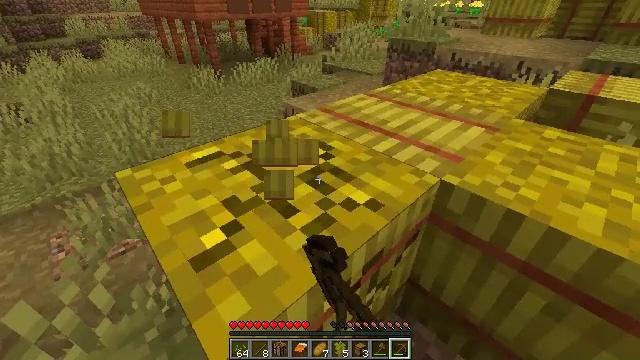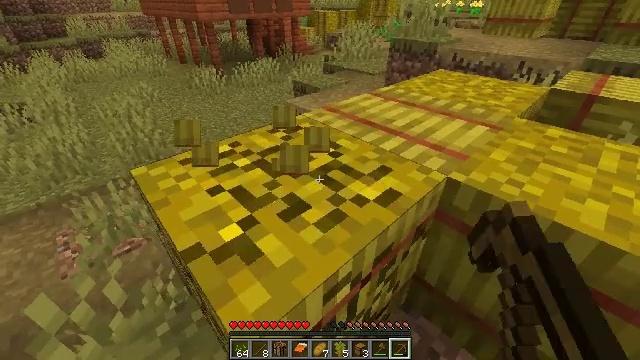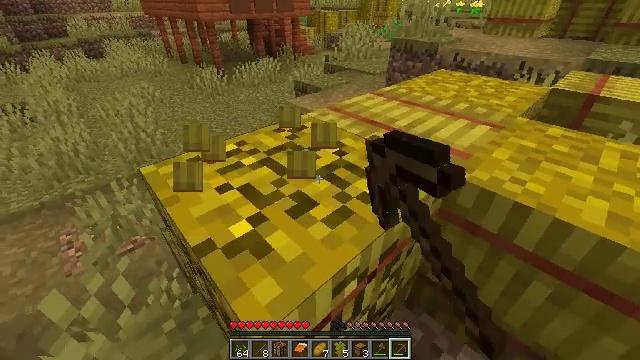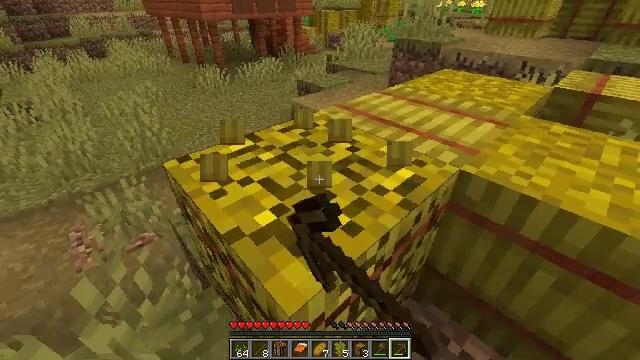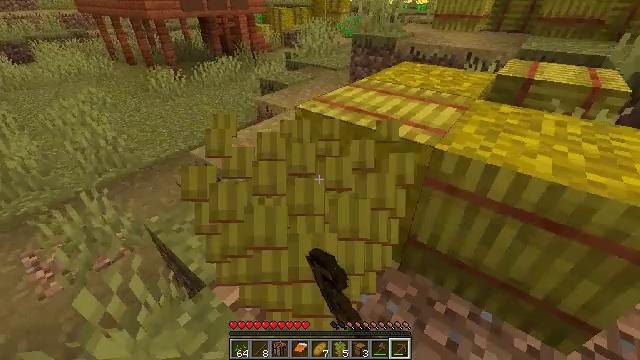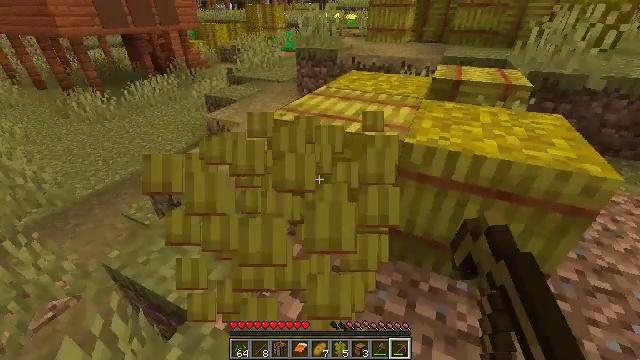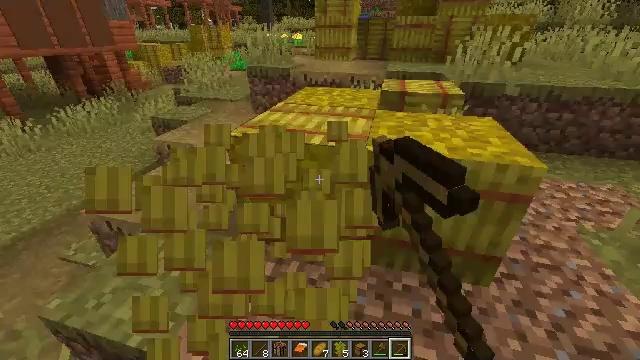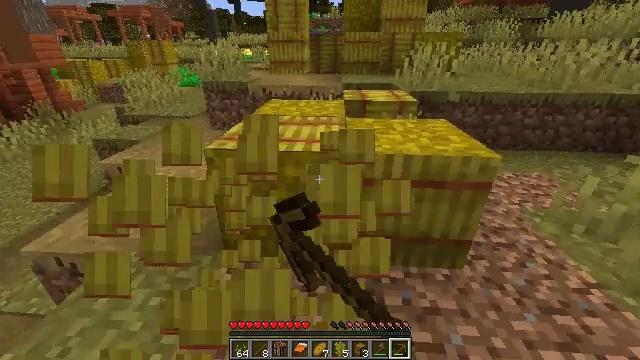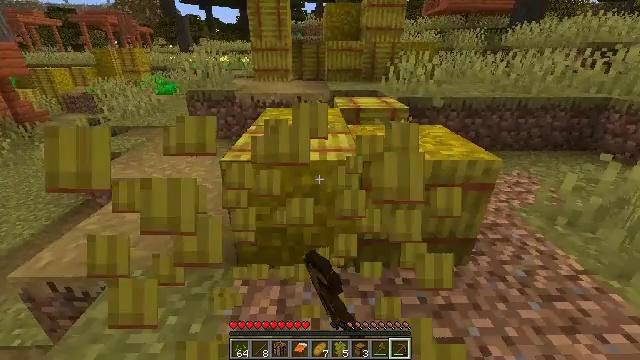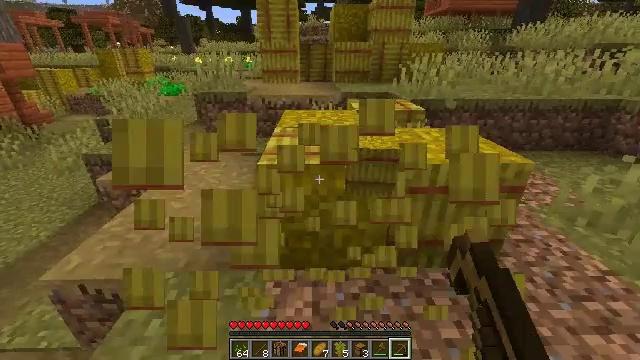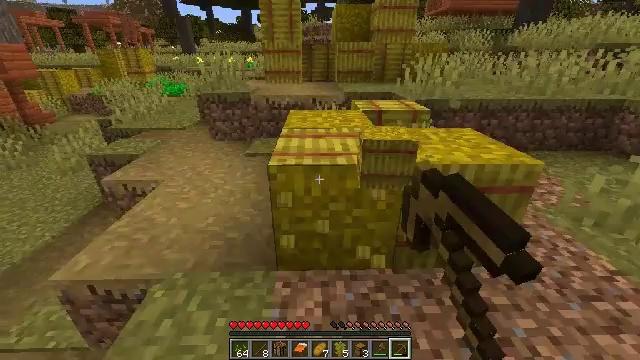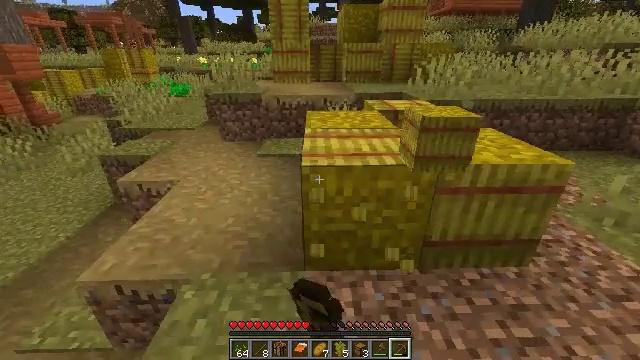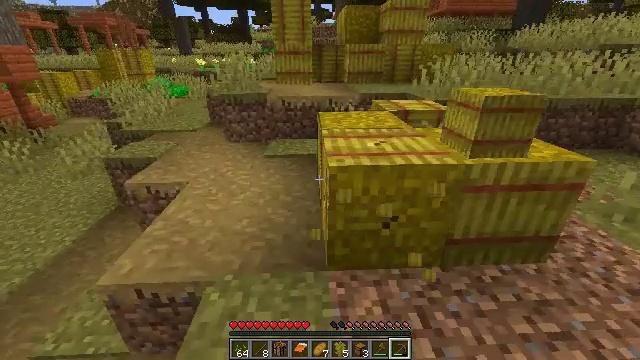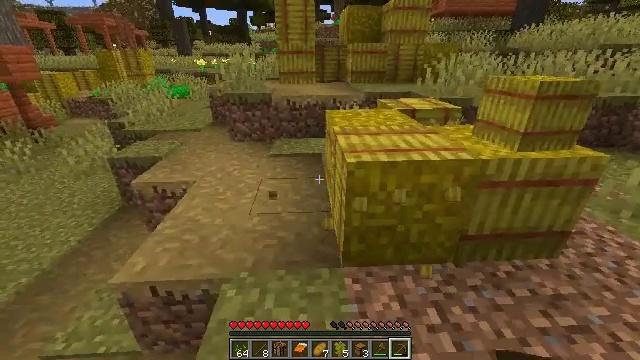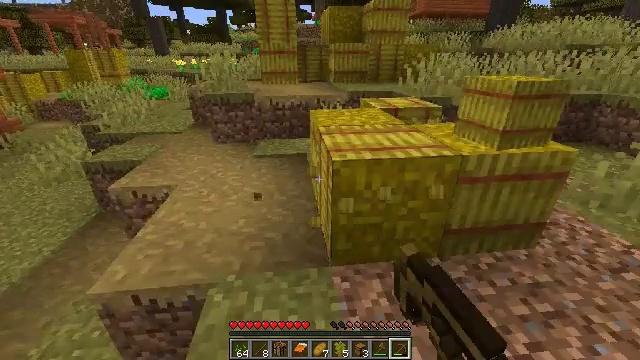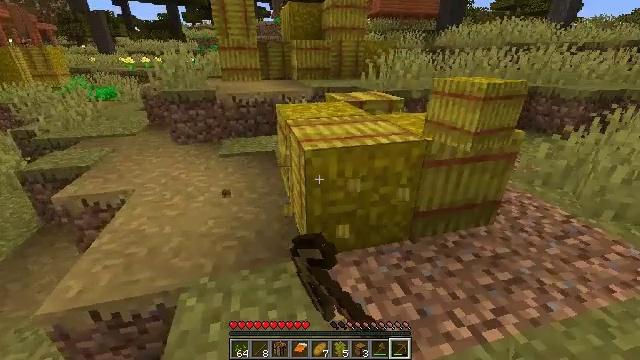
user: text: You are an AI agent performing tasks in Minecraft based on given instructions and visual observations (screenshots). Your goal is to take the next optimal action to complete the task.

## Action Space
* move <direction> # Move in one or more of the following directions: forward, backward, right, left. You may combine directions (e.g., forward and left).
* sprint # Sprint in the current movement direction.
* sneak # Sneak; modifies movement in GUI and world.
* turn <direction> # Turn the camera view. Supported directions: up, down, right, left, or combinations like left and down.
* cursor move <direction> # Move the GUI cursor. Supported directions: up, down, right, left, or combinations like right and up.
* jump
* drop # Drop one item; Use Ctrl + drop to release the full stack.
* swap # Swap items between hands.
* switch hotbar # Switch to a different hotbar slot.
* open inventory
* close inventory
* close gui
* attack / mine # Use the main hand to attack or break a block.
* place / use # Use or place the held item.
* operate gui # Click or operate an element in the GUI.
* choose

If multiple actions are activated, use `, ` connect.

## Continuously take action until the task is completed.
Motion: motion action
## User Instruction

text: Break the hay block to collect it.
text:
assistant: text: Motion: move left, attack / mine
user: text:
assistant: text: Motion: move left, attack / mine
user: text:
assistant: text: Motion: move left, attack / mine
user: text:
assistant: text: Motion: move left, turn right, attack / mine
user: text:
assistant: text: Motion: move left, turn right and up, attack / mine
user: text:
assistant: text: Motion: move left, turn right and up, attack / mine
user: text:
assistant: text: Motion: move left, turn right and up, attack / mine
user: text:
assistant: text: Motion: move left, turn right and up, attack / mine
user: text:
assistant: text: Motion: move left, attack / mine
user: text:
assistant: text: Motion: move left, attack / mine
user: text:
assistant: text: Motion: move left, attack / mine
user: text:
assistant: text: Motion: turn right, attack / mine
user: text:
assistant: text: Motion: attack / mine
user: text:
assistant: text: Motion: turn right, attack / mine
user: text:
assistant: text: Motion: turn right, attack / mine
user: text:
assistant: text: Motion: turn right, attack / mine
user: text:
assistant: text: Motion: attack / mine
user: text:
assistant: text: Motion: attack / mine
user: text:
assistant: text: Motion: attack / mine
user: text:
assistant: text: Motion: attack / mine
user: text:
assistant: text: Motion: attack / mine
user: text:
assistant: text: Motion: attack / mine
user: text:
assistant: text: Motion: attack / mine
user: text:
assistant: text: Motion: turn right and up, attack / mine
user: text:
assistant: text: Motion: turn right and up, attack / mine
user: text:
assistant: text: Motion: turn right and up, attack / mine
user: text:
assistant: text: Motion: turn right and up, attack / mine
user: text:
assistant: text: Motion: turn right and up, attack / mine
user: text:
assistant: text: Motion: turn up, attack / mine
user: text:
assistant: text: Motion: attack / mine